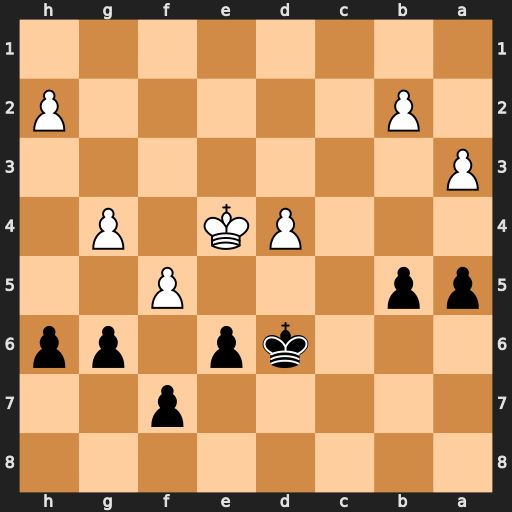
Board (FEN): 8/5p2/3kp1pp/pp3P2/3PK1P1/P7/1P5P/8
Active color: b
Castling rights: -
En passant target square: -
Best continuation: exf5+ gxf5 g5 f6 Ke6